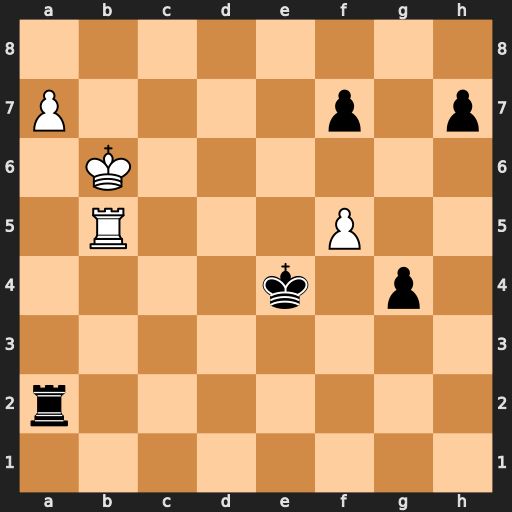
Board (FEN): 8/P4p1p/1K6/1R3P2/4k1p1/8/r7/8
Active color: w
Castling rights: -
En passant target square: -
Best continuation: Ra5 Rxa5 Kxa5